Interaction volume radius: 10 \u00c5
Interaction volume height: 25 \u00c5
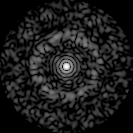
Disorder parameter: 0.8572